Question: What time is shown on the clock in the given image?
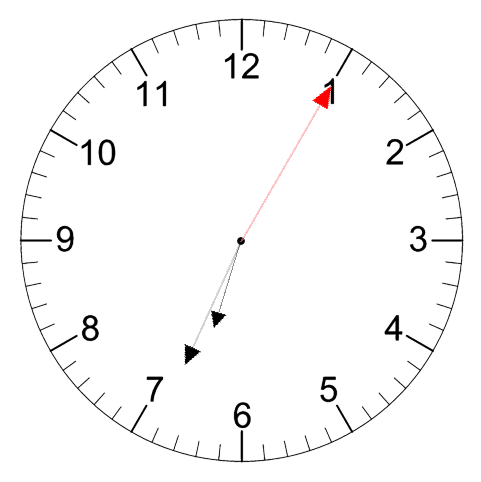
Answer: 06:34:05